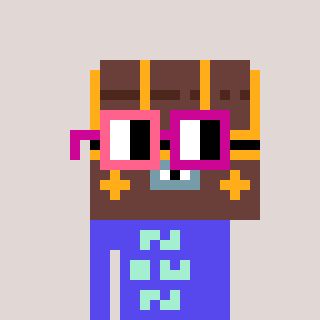
a pixel art character with square pink and red glasses, a treasure chest-shaped head and a computerblue-colored body on a warm background